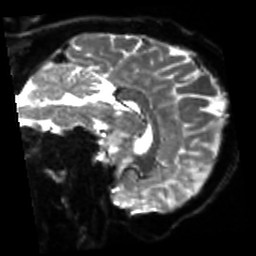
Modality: sbref
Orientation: sagittal
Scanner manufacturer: siemens
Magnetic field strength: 3 T
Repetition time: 4 s
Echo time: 0.0594 s